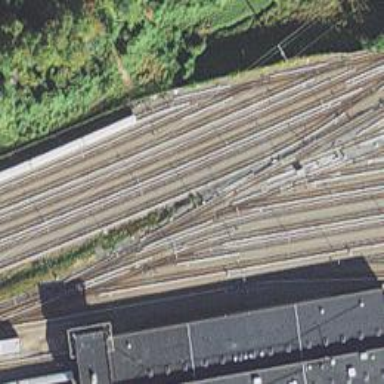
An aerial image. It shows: Electrified rail passing through service yard.